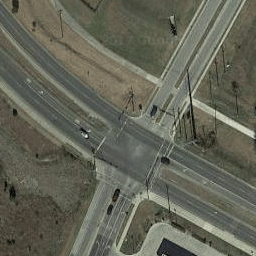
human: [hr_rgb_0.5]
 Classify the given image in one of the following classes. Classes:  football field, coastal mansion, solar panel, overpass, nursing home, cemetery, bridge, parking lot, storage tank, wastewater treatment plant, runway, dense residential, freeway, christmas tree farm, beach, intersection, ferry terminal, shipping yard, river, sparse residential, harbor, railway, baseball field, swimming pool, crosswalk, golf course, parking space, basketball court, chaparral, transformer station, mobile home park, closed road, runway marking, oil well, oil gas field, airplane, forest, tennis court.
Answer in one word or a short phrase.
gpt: intersection